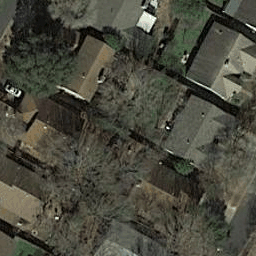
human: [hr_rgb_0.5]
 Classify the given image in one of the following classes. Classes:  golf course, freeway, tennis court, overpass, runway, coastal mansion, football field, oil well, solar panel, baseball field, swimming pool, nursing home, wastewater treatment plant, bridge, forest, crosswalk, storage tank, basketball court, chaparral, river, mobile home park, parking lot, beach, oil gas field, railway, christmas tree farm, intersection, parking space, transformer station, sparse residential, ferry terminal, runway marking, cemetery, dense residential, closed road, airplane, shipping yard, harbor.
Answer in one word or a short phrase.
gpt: dense residential